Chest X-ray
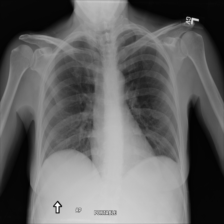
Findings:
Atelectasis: negative
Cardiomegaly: negative
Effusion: negative
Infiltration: negative
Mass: negative
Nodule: negative
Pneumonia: negative
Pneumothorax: negative
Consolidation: negative
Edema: negative
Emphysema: negative
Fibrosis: negative
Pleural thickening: negative
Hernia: negative